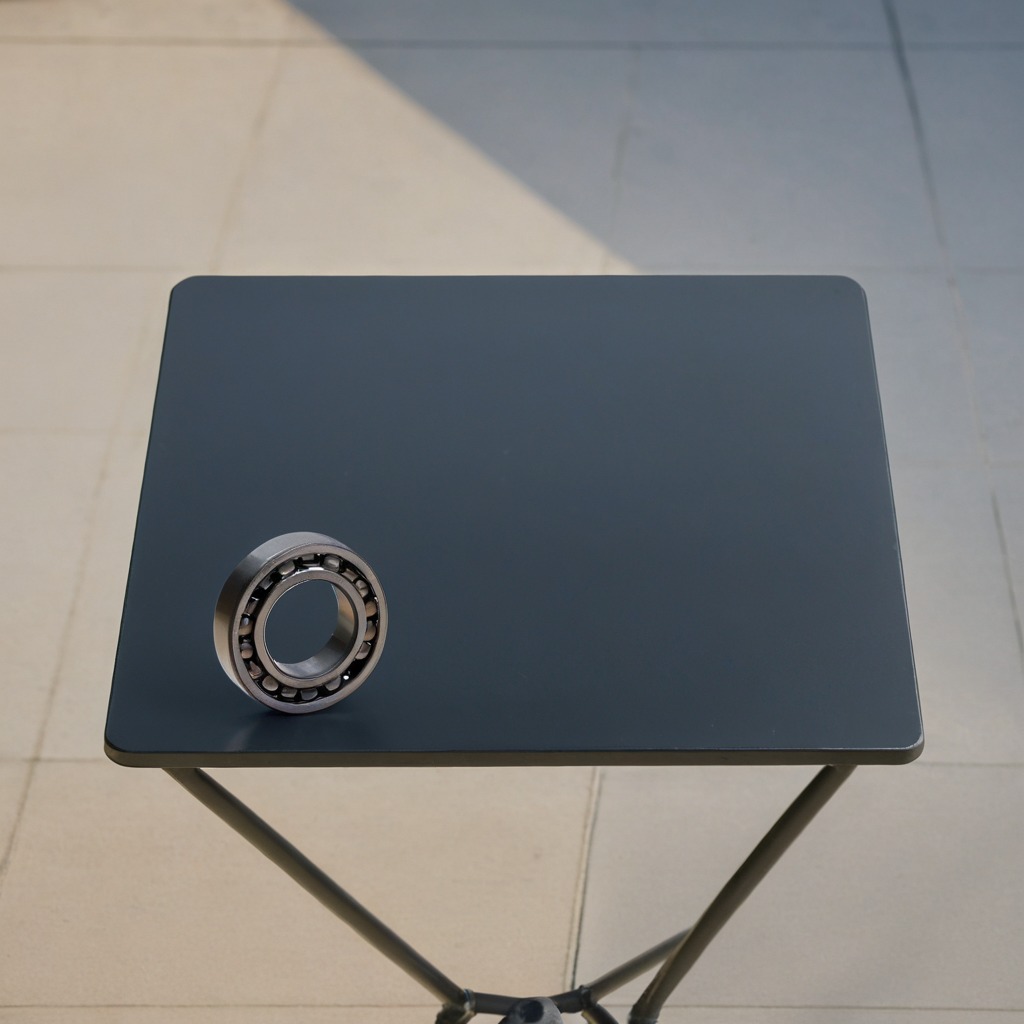
A metal ball bearing is lying on the table.